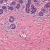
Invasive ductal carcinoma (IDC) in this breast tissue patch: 0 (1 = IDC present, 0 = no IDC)